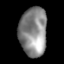
Tissue: lung
Cell type: Epithelial cells
Senescence score: 0.1541
Nuclear area (px): 1314
Mean DAPI intensity: 137.419